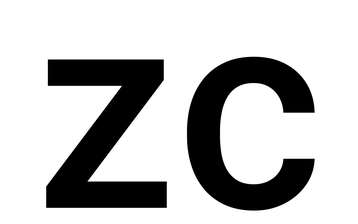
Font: Roboto_Medium